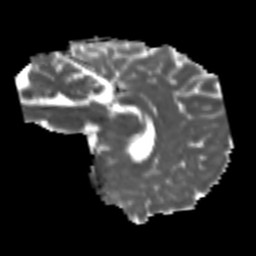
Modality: MD
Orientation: sagittal
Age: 19
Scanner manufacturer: siemens
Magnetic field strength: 3 T
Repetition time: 4.52 s
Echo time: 0.084 s